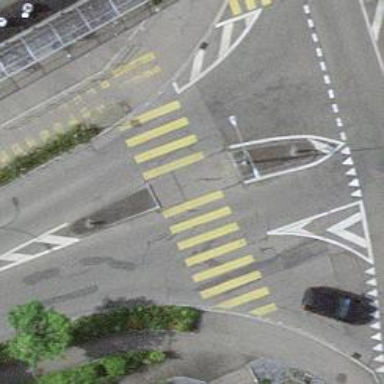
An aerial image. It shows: Kerb barrier.